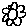
Label: flower